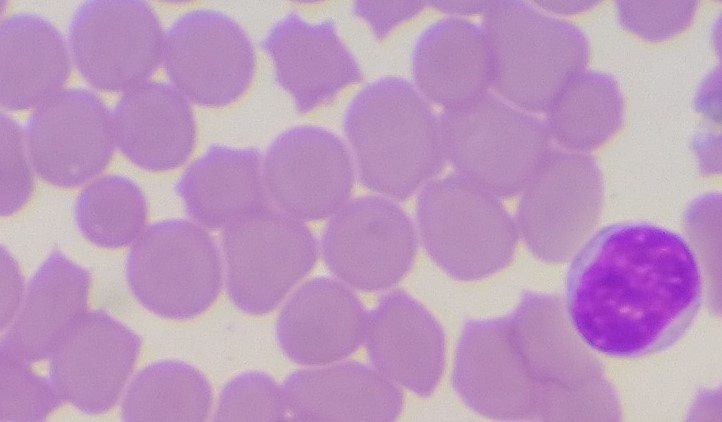
White blood cell type: Lymphocyte